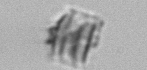
Label: Bacillariophyceae_morphotype1